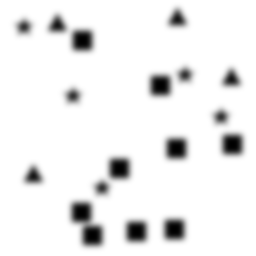
Squares: 9
Triangles: 4
Stars: 5
Total shapes: 18